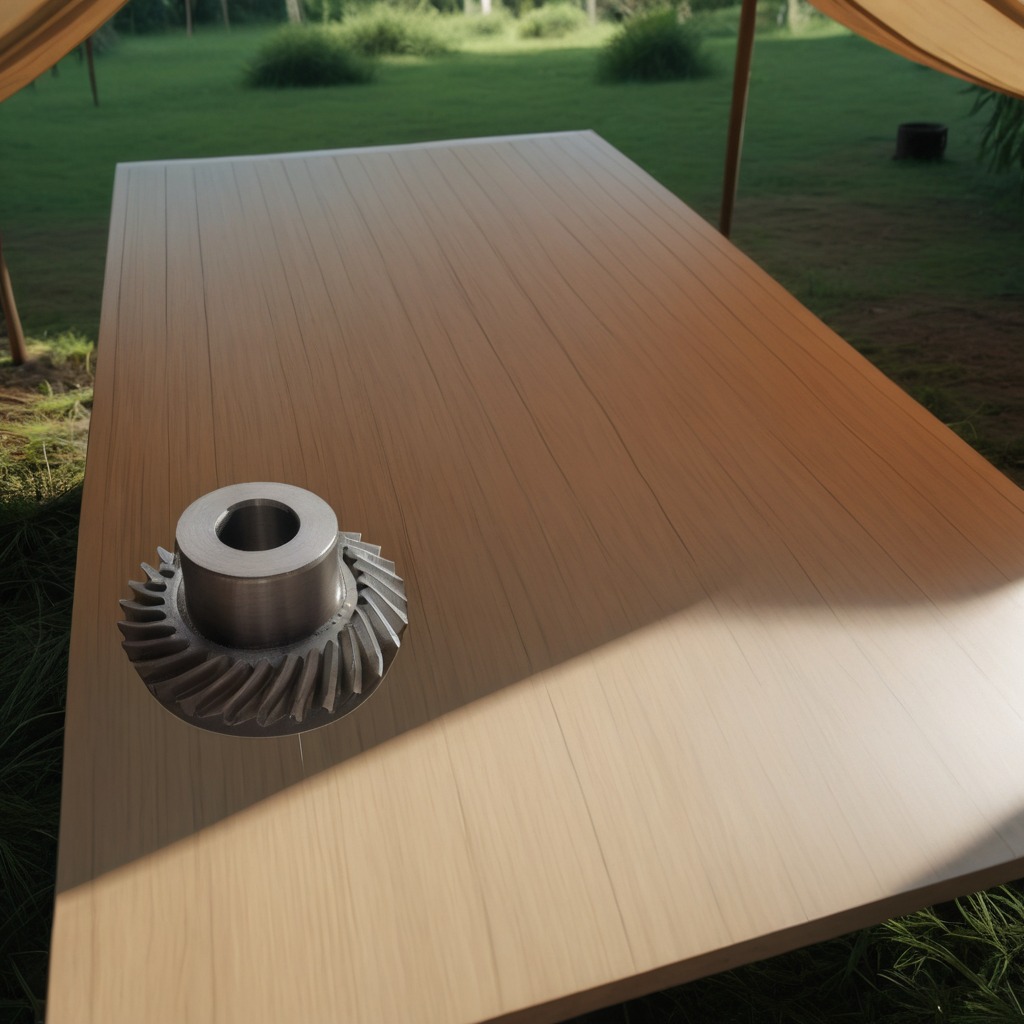
A steel gear with teeth is lying on a wooden table inside a jungle field workshop tent.